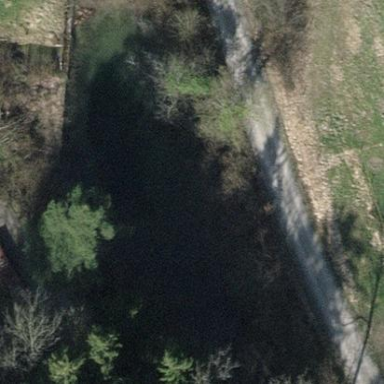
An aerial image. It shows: Peaceful pond surrounded by nature.